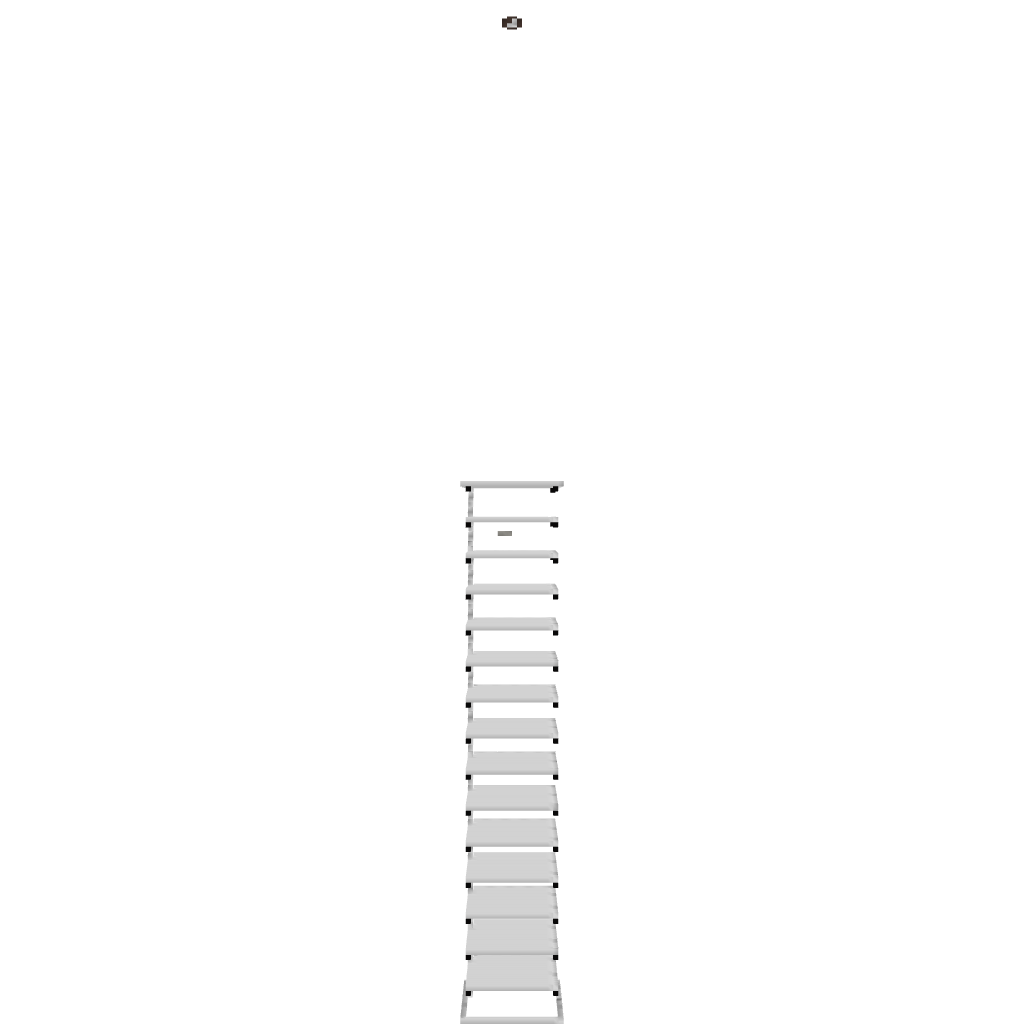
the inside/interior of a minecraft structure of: Skyscraper